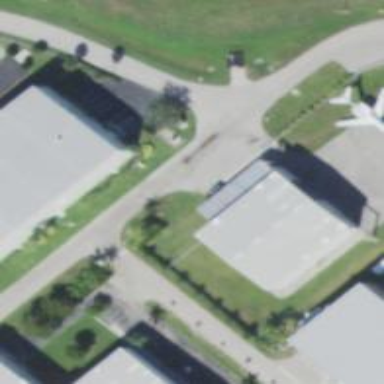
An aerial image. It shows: Hangar at the airport.